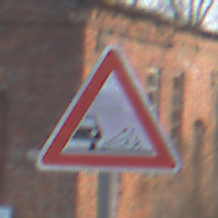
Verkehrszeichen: SplittSchotter
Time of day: SunriseSunset
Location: Outdoor (Suburban)
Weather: PartlyCloudy
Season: Winter
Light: Natural